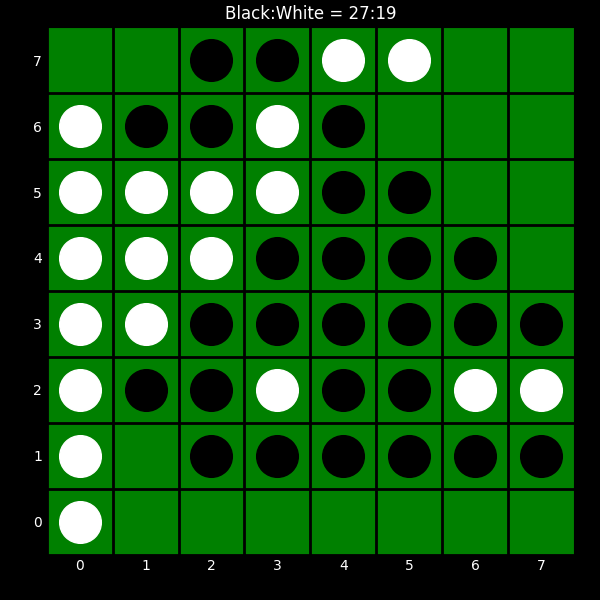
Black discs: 27
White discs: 19